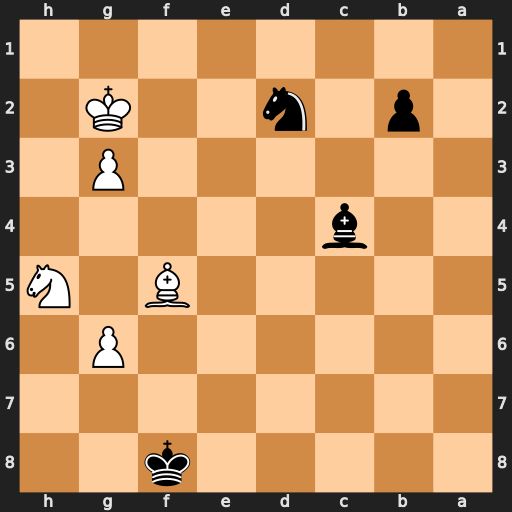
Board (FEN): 5k2/8/6P1/5B1N/2b5/6P1/1p1n2K1/8
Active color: b
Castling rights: -
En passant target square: -
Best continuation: Bd5+ Kf2 Ne4+ Bxe4 Bxe4